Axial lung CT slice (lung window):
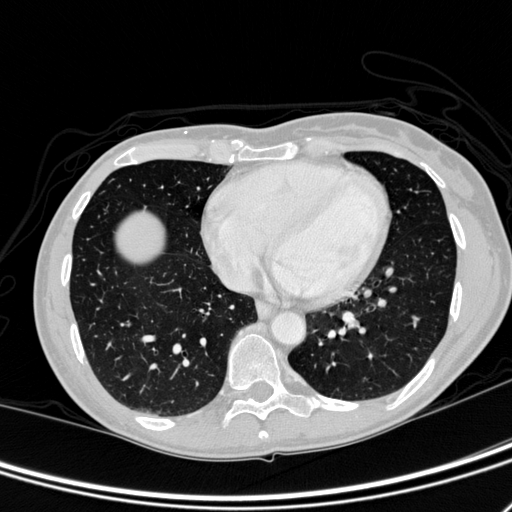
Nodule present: no